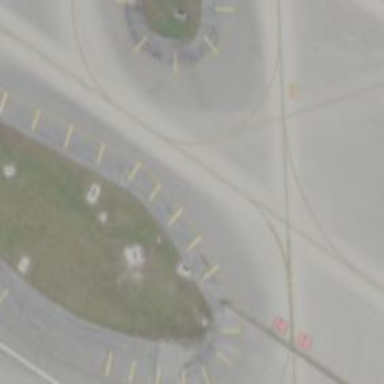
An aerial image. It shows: Image of taxiway at airport.